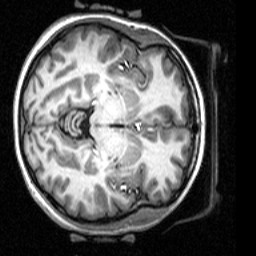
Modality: T1w
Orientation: axial
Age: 30
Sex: female